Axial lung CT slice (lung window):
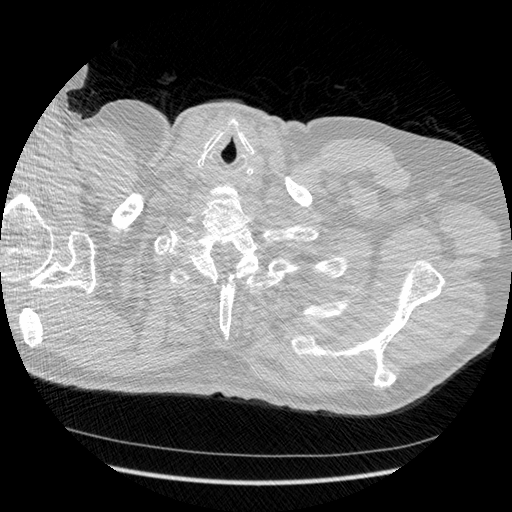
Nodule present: no